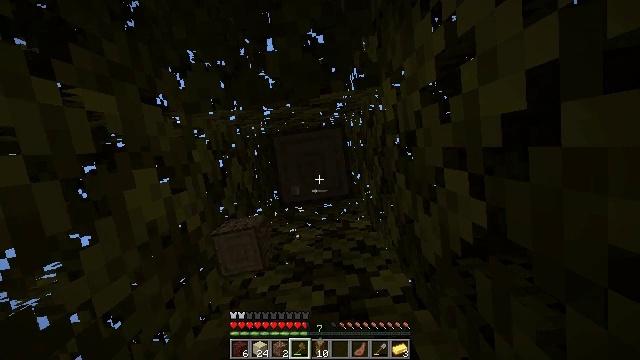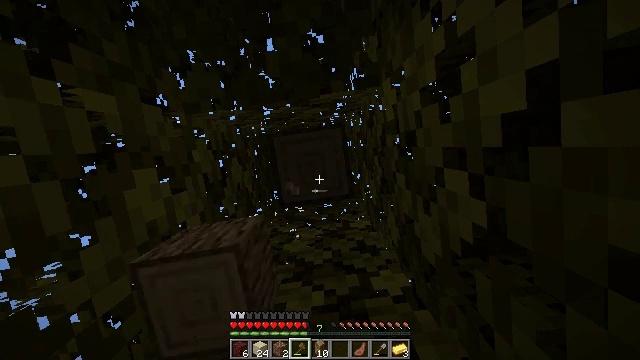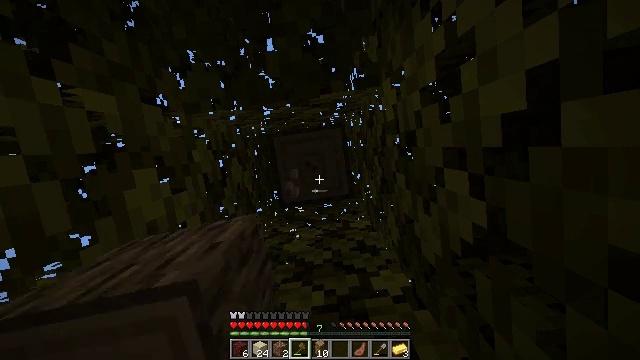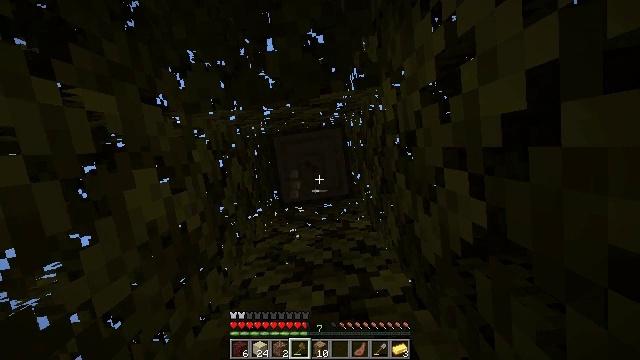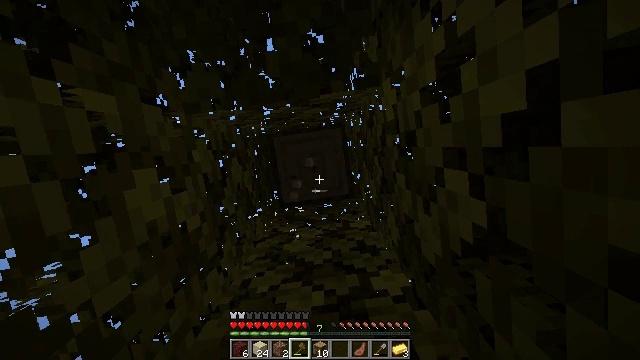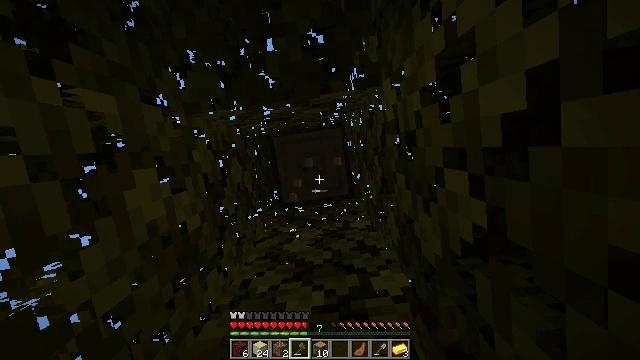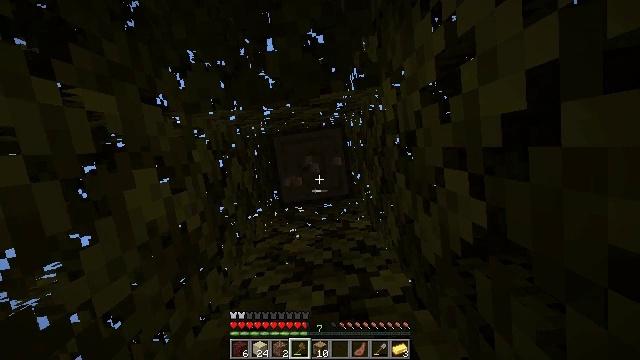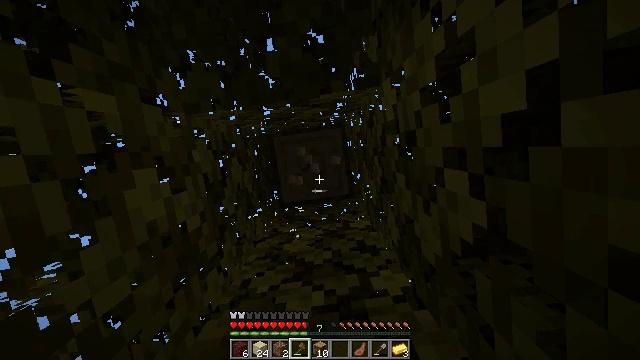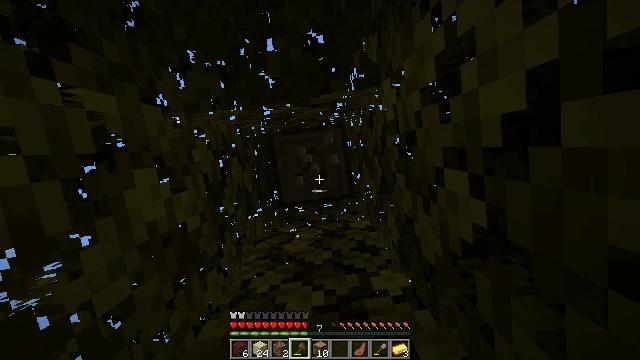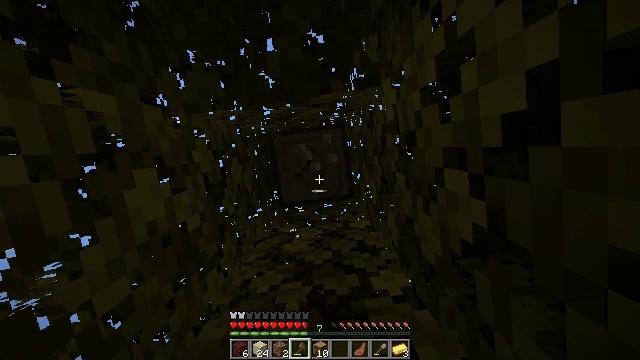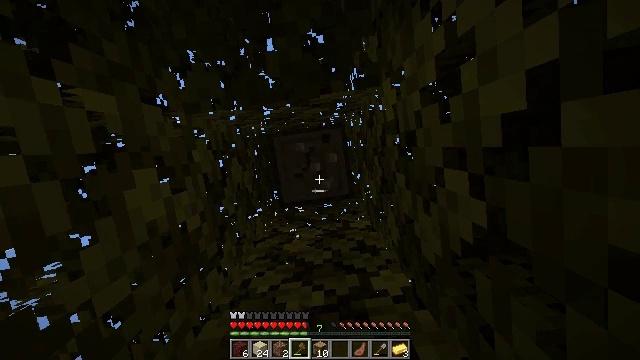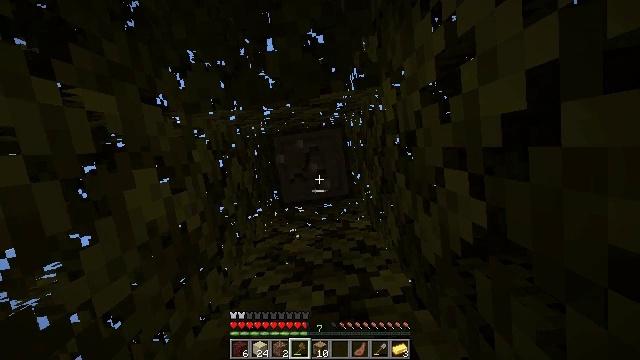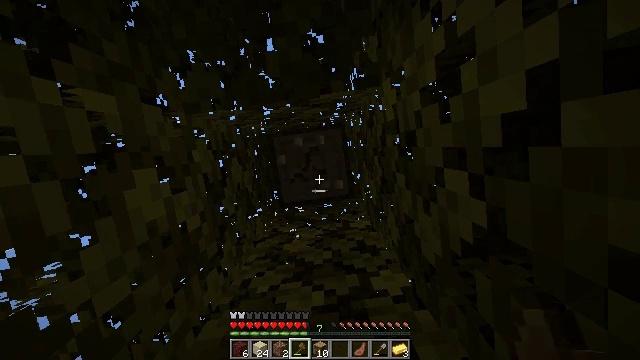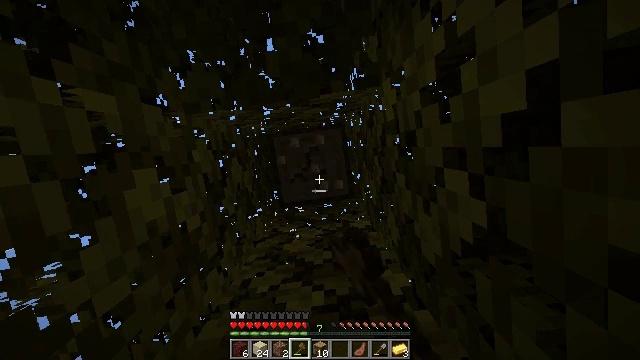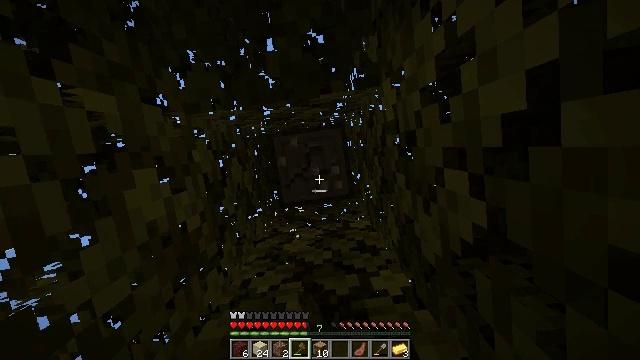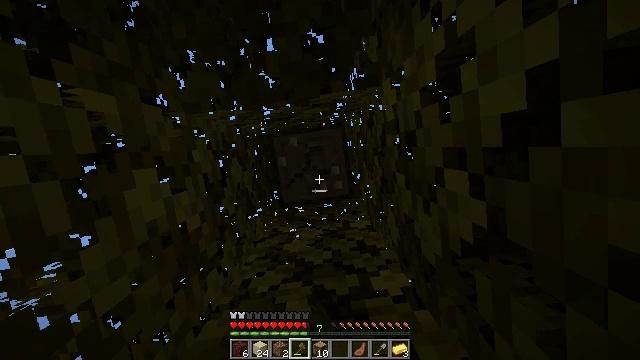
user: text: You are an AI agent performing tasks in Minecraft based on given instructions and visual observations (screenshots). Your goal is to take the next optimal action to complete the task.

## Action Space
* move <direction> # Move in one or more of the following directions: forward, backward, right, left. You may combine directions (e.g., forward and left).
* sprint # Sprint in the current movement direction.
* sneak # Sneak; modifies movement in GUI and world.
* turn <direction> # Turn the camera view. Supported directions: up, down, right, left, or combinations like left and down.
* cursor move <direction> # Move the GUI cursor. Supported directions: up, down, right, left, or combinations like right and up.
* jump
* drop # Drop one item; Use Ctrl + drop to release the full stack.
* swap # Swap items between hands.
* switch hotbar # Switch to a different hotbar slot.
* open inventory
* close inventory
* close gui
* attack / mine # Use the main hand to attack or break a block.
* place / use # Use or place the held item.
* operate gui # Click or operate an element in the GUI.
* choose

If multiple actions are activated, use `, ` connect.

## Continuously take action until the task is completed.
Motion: motion action
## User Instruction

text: Mine the oak log.
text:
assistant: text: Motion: attack / mine
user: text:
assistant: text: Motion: attack / mine
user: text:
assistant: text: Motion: attack / mine
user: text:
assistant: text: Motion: attack / mine
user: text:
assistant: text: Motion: attack / mine
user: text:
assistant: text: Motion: attack / mine
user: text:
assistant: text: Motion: attack / mine
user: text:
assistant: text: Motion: attack / mine
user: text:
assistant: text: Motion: attack / mine
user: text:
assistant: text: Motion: attack / mine
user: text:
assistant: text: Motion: attack / mine
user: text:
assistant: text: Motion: attack / mine
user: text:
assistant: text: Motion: attack / mine
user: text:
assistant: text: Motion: attack / mine
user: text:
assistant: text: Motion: attack / mine
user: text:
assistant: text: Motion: attack / mine
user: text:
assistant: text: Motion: attack / mine
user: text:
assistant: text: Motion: attack / mine
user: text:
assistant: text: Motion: attack / mine
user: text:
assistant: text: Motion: attack / mine
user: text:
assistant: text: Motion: attack / mine
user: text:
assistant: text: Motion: attack / mine
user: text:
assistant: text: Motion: attack / mine
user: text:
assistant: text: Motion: attack / mine
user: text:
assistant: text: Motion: attack / mine
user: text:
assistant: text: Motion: attack / mine
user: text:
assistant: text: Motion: attack / mine
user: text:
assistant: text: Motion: attack / mine
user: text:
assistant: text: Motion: attack / mine
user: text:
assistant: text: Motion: attack / mine